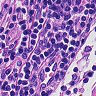
Metastatic tissue present: no